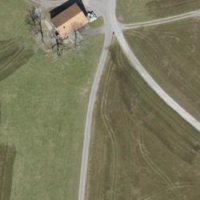
EUNIS habitat code: 24
Species observed at this site:
Certhia brachydactyla
Corvus corone
Anthus trivialis
Turdus philomelos
Falco subbuteo
Anthus spinoletta
Dendrocopos major
Prunella modularis
Turdus viscivorus
Buteo buteo
Anthus pratensis
Spinus spinus
Strix aluco
Poecile palustris
Phylloscopus collybita
Erithacus rubecula
Certhia familiaris
Sitta europaea
Phoenicurus ochruros
Garrulus glandarius
Columba livia
Falco tinnunculus
Picus viridis
Corvus corax
Periparus ater
Accipiter nisus
Motacilla cinerea
Cyanistes caeruleus
Lophophanes cristatus
Sturnus vulgaris
Linaria cannabina
Fringilla coelebs
Carduelis carduelis
Columba palumbus
Turdus merula
Circus aeruginosus
Fringilla montifringilla
Parus major
Hirundo rustica
Milvus milvus
Turdus pilaris
Regulus regulus
Coccothraustes coccothraustes
Motacilla alba